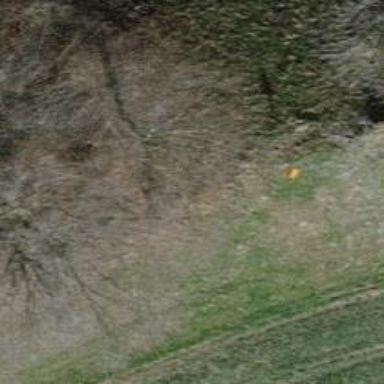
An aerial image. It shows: Pipeline marker.